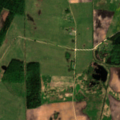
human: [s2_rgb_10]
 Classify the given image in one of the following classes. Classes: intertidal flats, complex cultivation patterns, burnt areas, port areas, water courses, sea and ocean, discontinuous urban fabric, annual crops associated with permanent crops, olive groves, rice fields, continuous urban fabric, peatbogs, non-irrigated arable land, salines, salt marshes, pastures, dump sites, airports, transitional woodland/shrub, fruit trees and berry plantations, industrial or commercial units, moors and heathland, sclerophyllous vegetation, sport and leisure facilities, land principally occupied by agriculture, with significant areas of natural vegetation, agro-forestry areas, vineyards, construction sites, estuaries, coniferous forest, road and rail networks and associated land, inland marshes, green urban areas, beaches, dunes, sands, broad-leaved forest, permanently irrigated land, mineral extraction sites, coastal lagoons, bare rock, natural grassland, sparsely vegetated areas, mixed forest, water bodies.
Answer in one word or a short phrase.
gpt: non-irrigated arable land, pastures, complex cultivation patterns, mixed forest